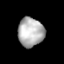
Tissue: lung
Cell type: Others
Senescence score: 0.2013
Nuclear area (px): 735
Mean DAPI intensity: 178.256